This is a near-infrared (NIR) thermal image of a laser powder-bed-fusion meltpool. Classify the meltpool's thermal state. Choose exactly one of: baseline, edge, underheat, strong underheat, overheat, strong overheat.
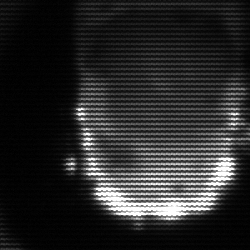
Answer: baseline